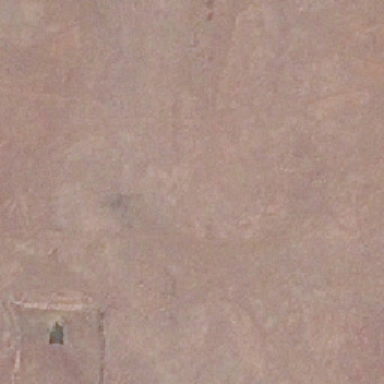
There is nothing in the desert .